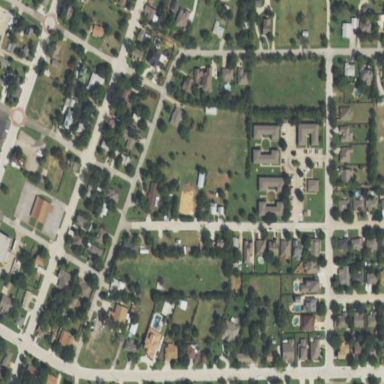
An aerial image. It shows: Residential area consisting of single-family homes.